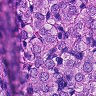
Metastatic tissue present: yes